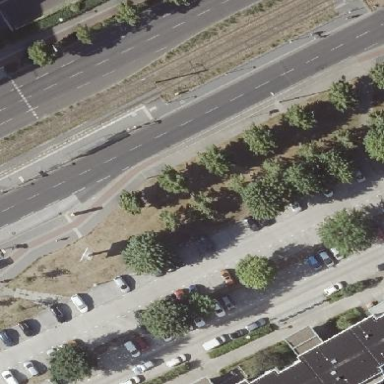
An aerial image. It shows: Street-side parking area with compacted surface.